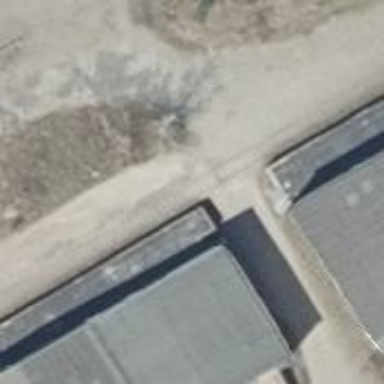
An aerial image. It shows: Unused railway yard.